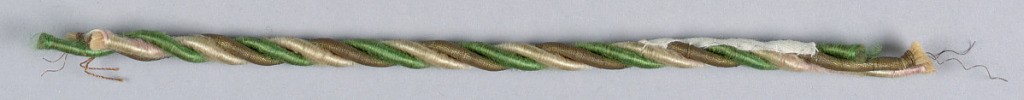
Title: Fringe
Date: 17th century
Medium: silk Technique: woven
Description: Yellow fringe with a plain weave heading and skirt threads.